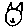
Label: cat